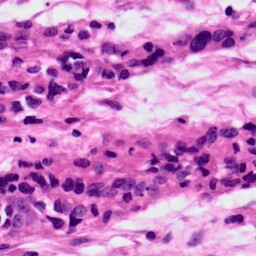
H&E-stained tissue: Ovarian